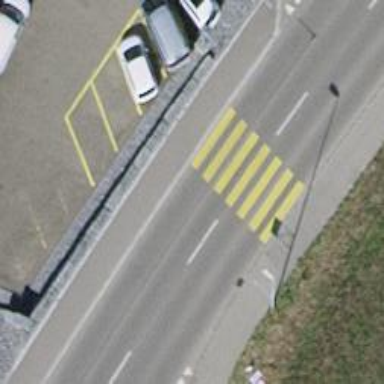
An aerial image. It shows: Marked crossing with zebra markings on the road.